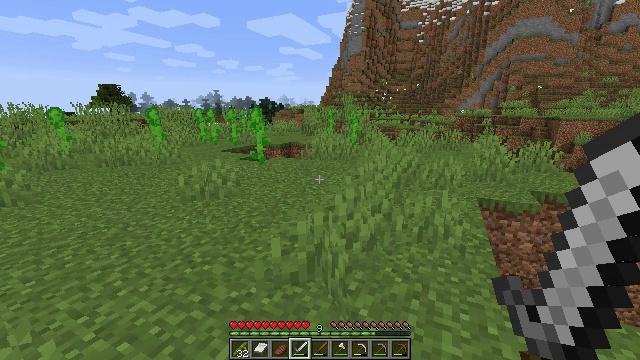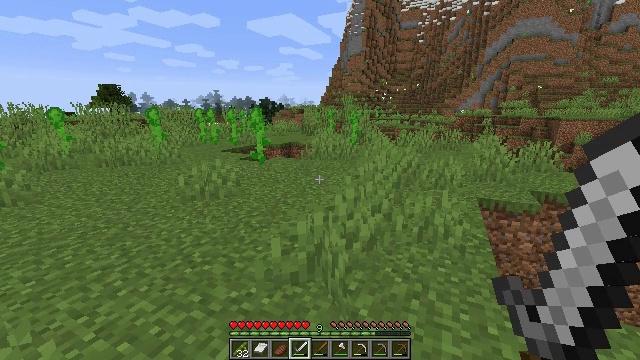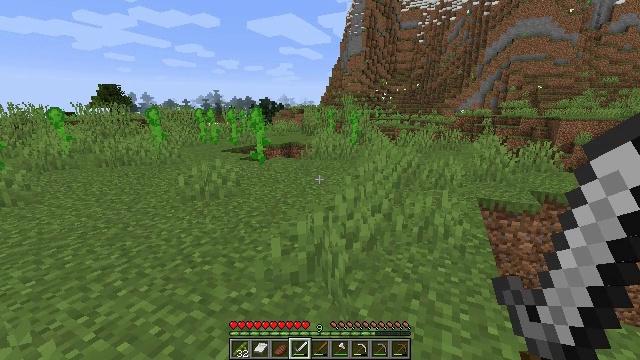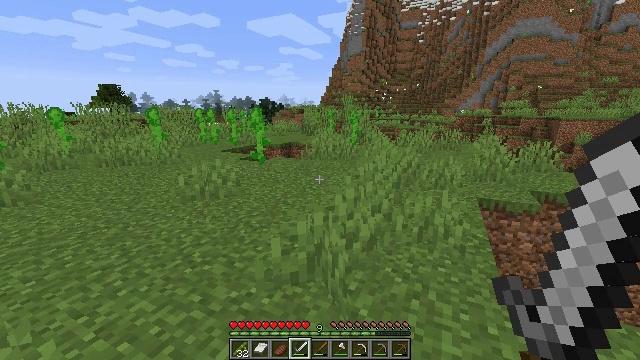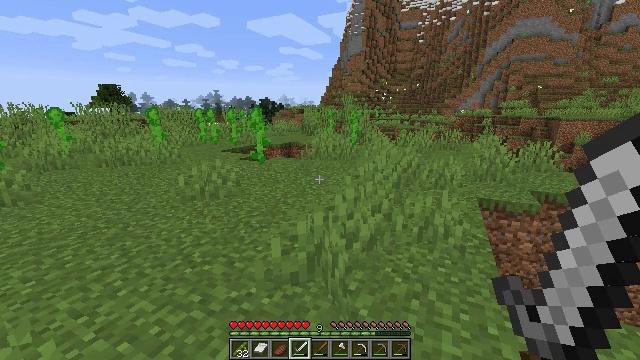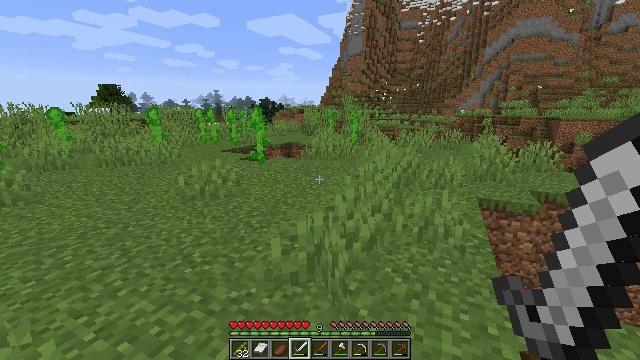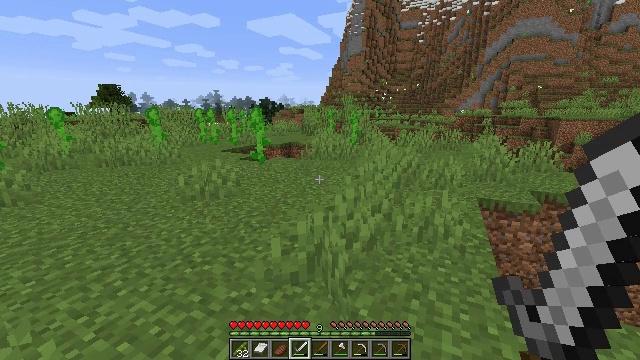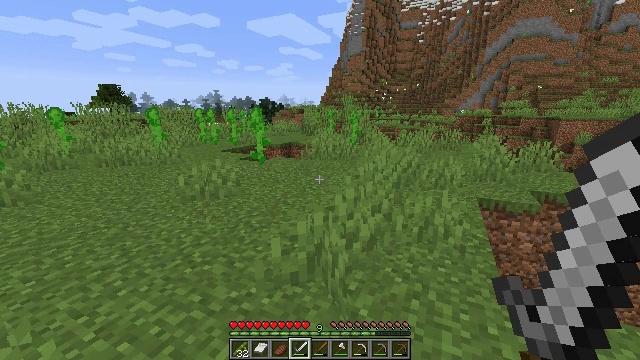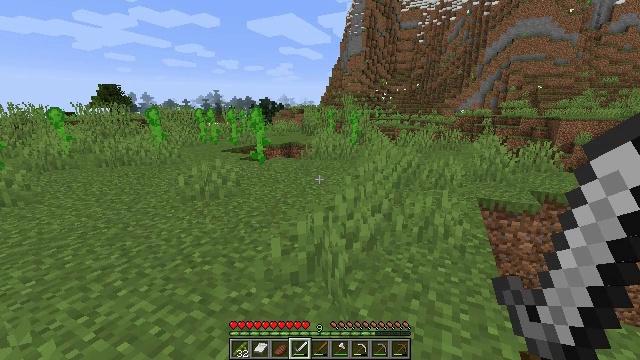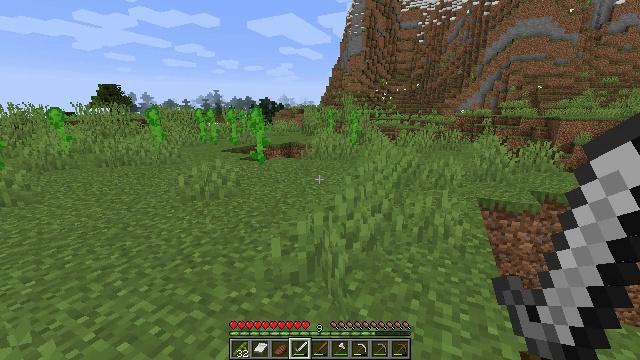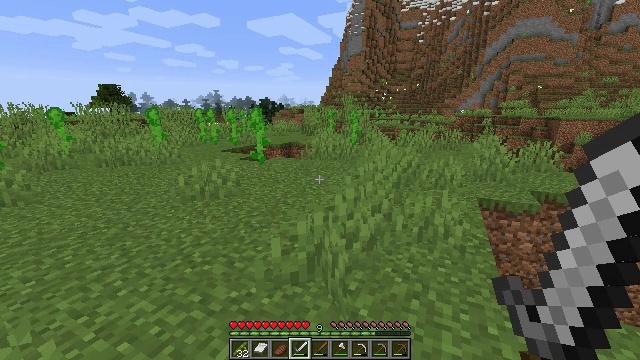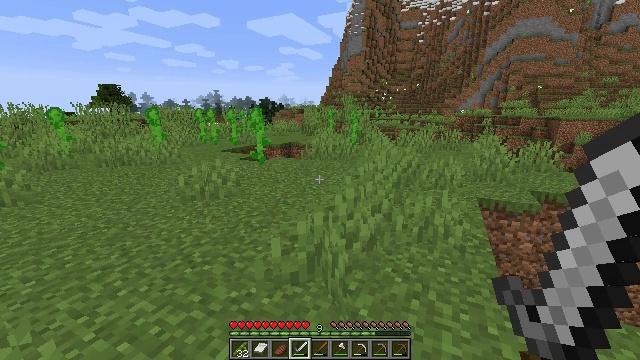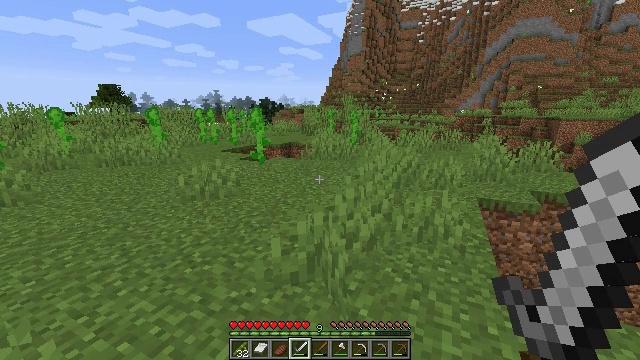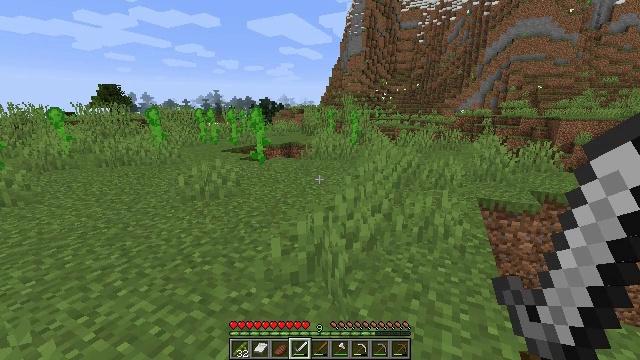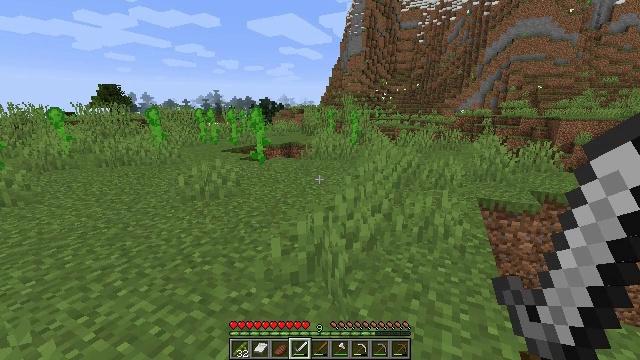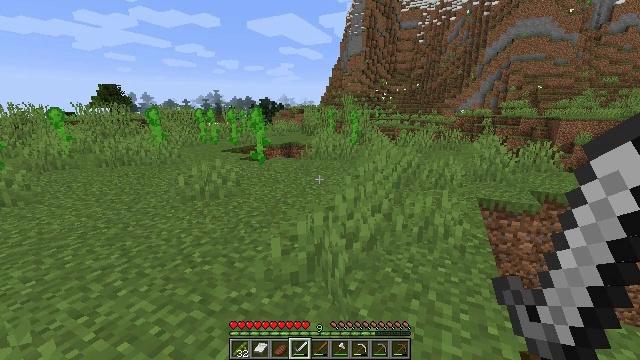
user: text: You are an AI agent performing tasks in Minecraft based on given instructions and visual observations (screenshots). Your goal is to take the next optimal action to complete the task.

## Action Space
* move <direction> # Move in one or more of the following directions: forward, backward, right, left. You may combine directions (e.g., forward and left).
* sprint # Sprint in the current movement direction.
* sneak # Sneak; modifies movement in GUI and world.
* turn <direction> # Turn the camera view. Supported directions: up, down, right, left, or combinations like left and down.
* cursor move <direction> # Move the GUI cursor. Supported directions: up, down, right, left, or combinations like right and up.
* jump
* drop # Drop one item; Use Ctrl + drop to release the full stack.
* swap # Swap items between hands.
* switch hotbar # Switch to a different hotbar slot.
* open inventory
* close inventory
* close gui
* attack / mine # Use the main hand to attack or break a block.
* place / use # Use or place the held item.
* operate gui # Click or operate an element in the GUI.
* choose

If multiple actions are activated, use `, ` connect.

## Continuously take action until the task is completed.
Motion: motion action
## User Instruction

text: Harvest sweet berries by mining the bush.
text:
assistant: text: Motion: no_op
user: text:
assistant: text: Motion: no_op
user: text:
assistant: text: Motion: no_op
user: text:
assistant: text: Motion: no_op
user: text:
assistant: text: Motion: no_op
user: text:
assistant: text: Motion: no_op
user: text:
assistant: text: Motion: no_op
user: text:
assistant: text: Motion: no_op
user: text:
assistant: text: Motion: no_op
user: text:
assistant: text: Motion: no_op
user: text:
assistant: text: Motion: no_op
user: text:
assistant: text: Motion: no_op
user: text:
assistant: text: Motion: no_op
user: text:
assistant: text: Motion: no_op
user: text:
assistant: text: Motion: no_op
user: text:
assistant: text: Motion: no_op
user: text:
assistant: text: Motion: no_op
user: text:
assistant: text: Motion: no_op
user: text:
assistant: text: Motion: no_op
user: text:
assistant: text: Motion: no_op
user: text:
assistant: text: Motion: no_op
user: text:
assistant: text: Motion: no_op
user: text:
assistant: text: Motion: no_op
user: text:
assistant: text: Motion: no_op
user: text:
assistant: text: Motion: no_op
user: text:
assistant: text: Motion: no_op
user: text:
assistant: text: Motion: no_op
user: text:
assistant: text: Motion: no_op
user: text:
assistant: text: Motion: no_op
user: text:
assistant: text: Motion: no_op